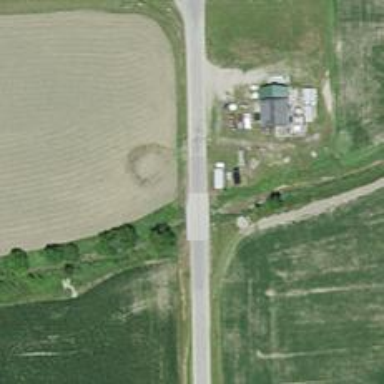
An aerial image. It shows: Unclassified road.